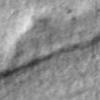
Label: no_change